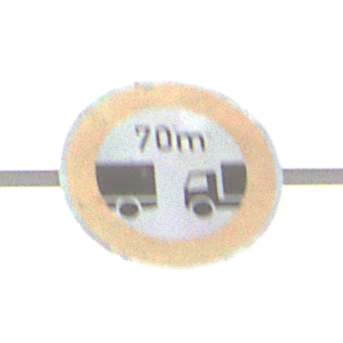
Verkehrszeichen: VerbotUnterschreitenMindestabstand
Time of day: MorningAfternoon
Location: Outdoor (Nature)
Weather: Overcast
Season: Winter
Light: Natural